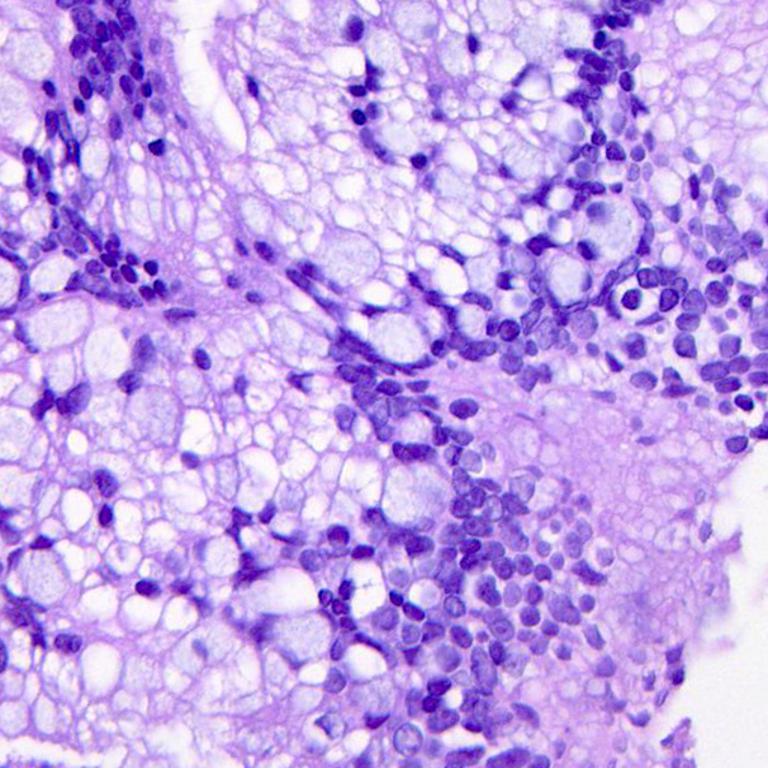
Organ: colon
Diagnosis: adenocarcinomas